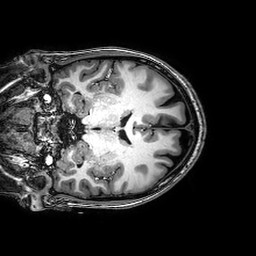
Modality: T1w
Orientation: coronal
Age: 23
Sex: female
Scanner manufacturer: philips
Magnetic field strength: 3 T
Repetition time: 0.008217 s
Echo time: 0.00377 s